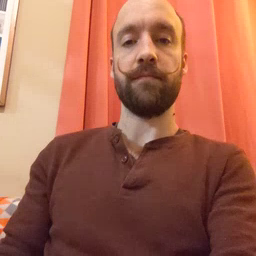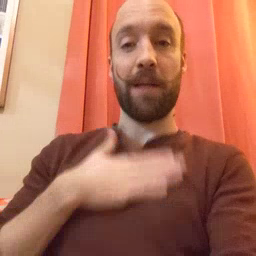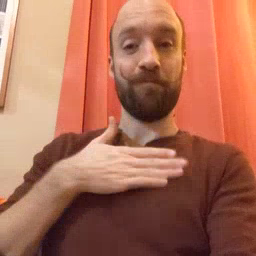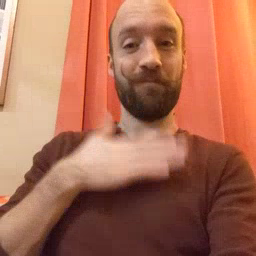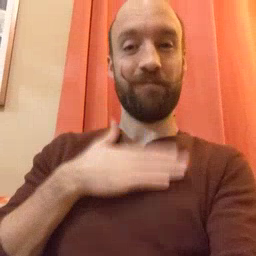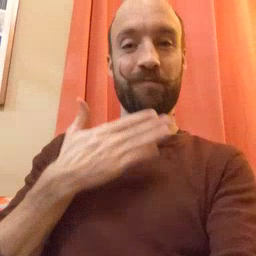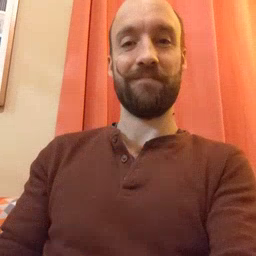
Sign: happy